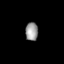
Tissue: lung
Cell type: Epithelial cells
Senescence score: 0.2431
Nuclear area (px): 222
Mean DAPI intensity: 155.752